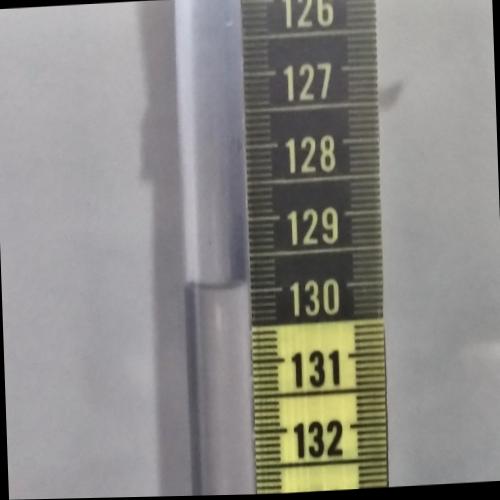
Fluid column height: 129.9 cm